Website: home-depot
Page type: account-dashboard
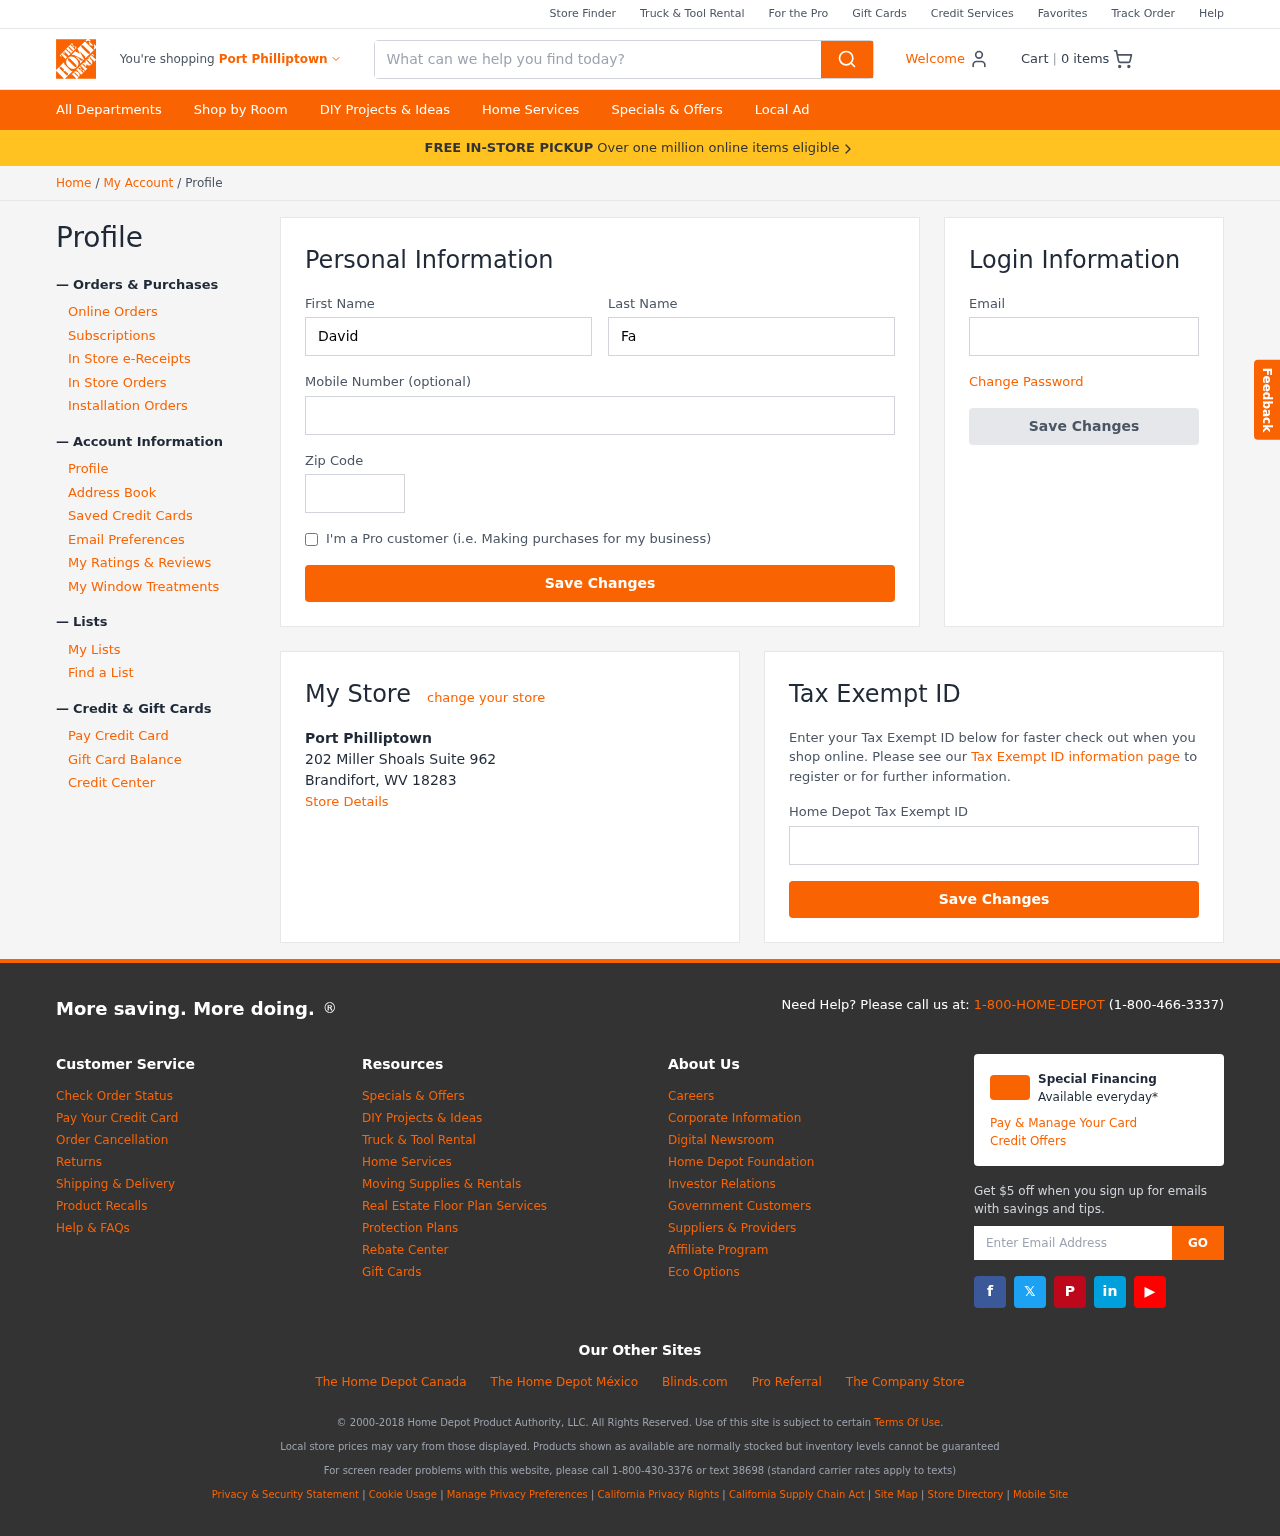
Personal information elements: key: PII_CITY
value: Port Philliptown
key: PII_EMAIL
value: davidfarmer@hotmail.com
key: PII_FIRSTNAME
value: David
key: PII_LASTNAME
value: Farmer
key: PII_LOCATION1_CITY_STATE_ZIP
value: Brandifort, WV 18283
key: PII_LOCATION1_NAME
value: Port Philliptown
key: PII_LOCATION1_STREET
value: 202 Miller Shoals Suite 962
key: PII_PHONE
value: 5875732542
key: PII_POSTCODE
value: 16845
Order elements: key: ORDER_NUM_ITEMS
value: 0
Search elements: key: HEADER_SEARCH
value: What can we help you find today?